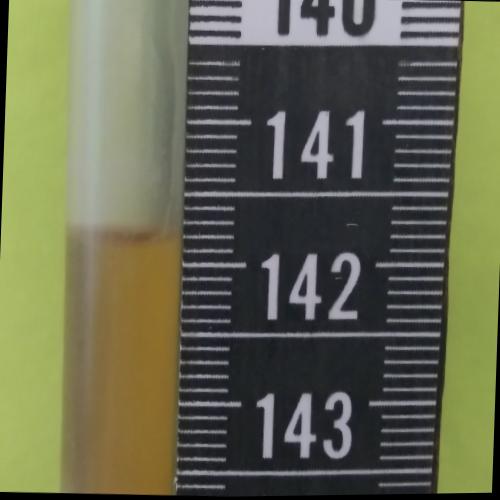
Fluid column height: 141.8 cm